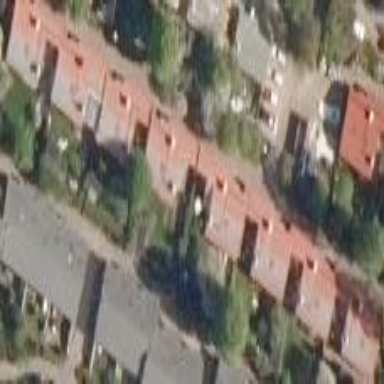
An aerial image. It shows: Terrace building.